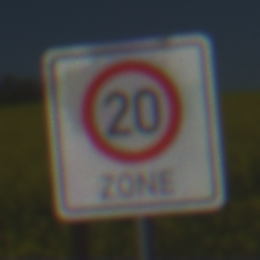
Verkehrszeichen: BeginnZone20
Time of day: MorningAfternoon
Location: Outdoor (RoadRail)
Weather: Clear
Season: NotSpecified
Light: Natural